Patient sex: M
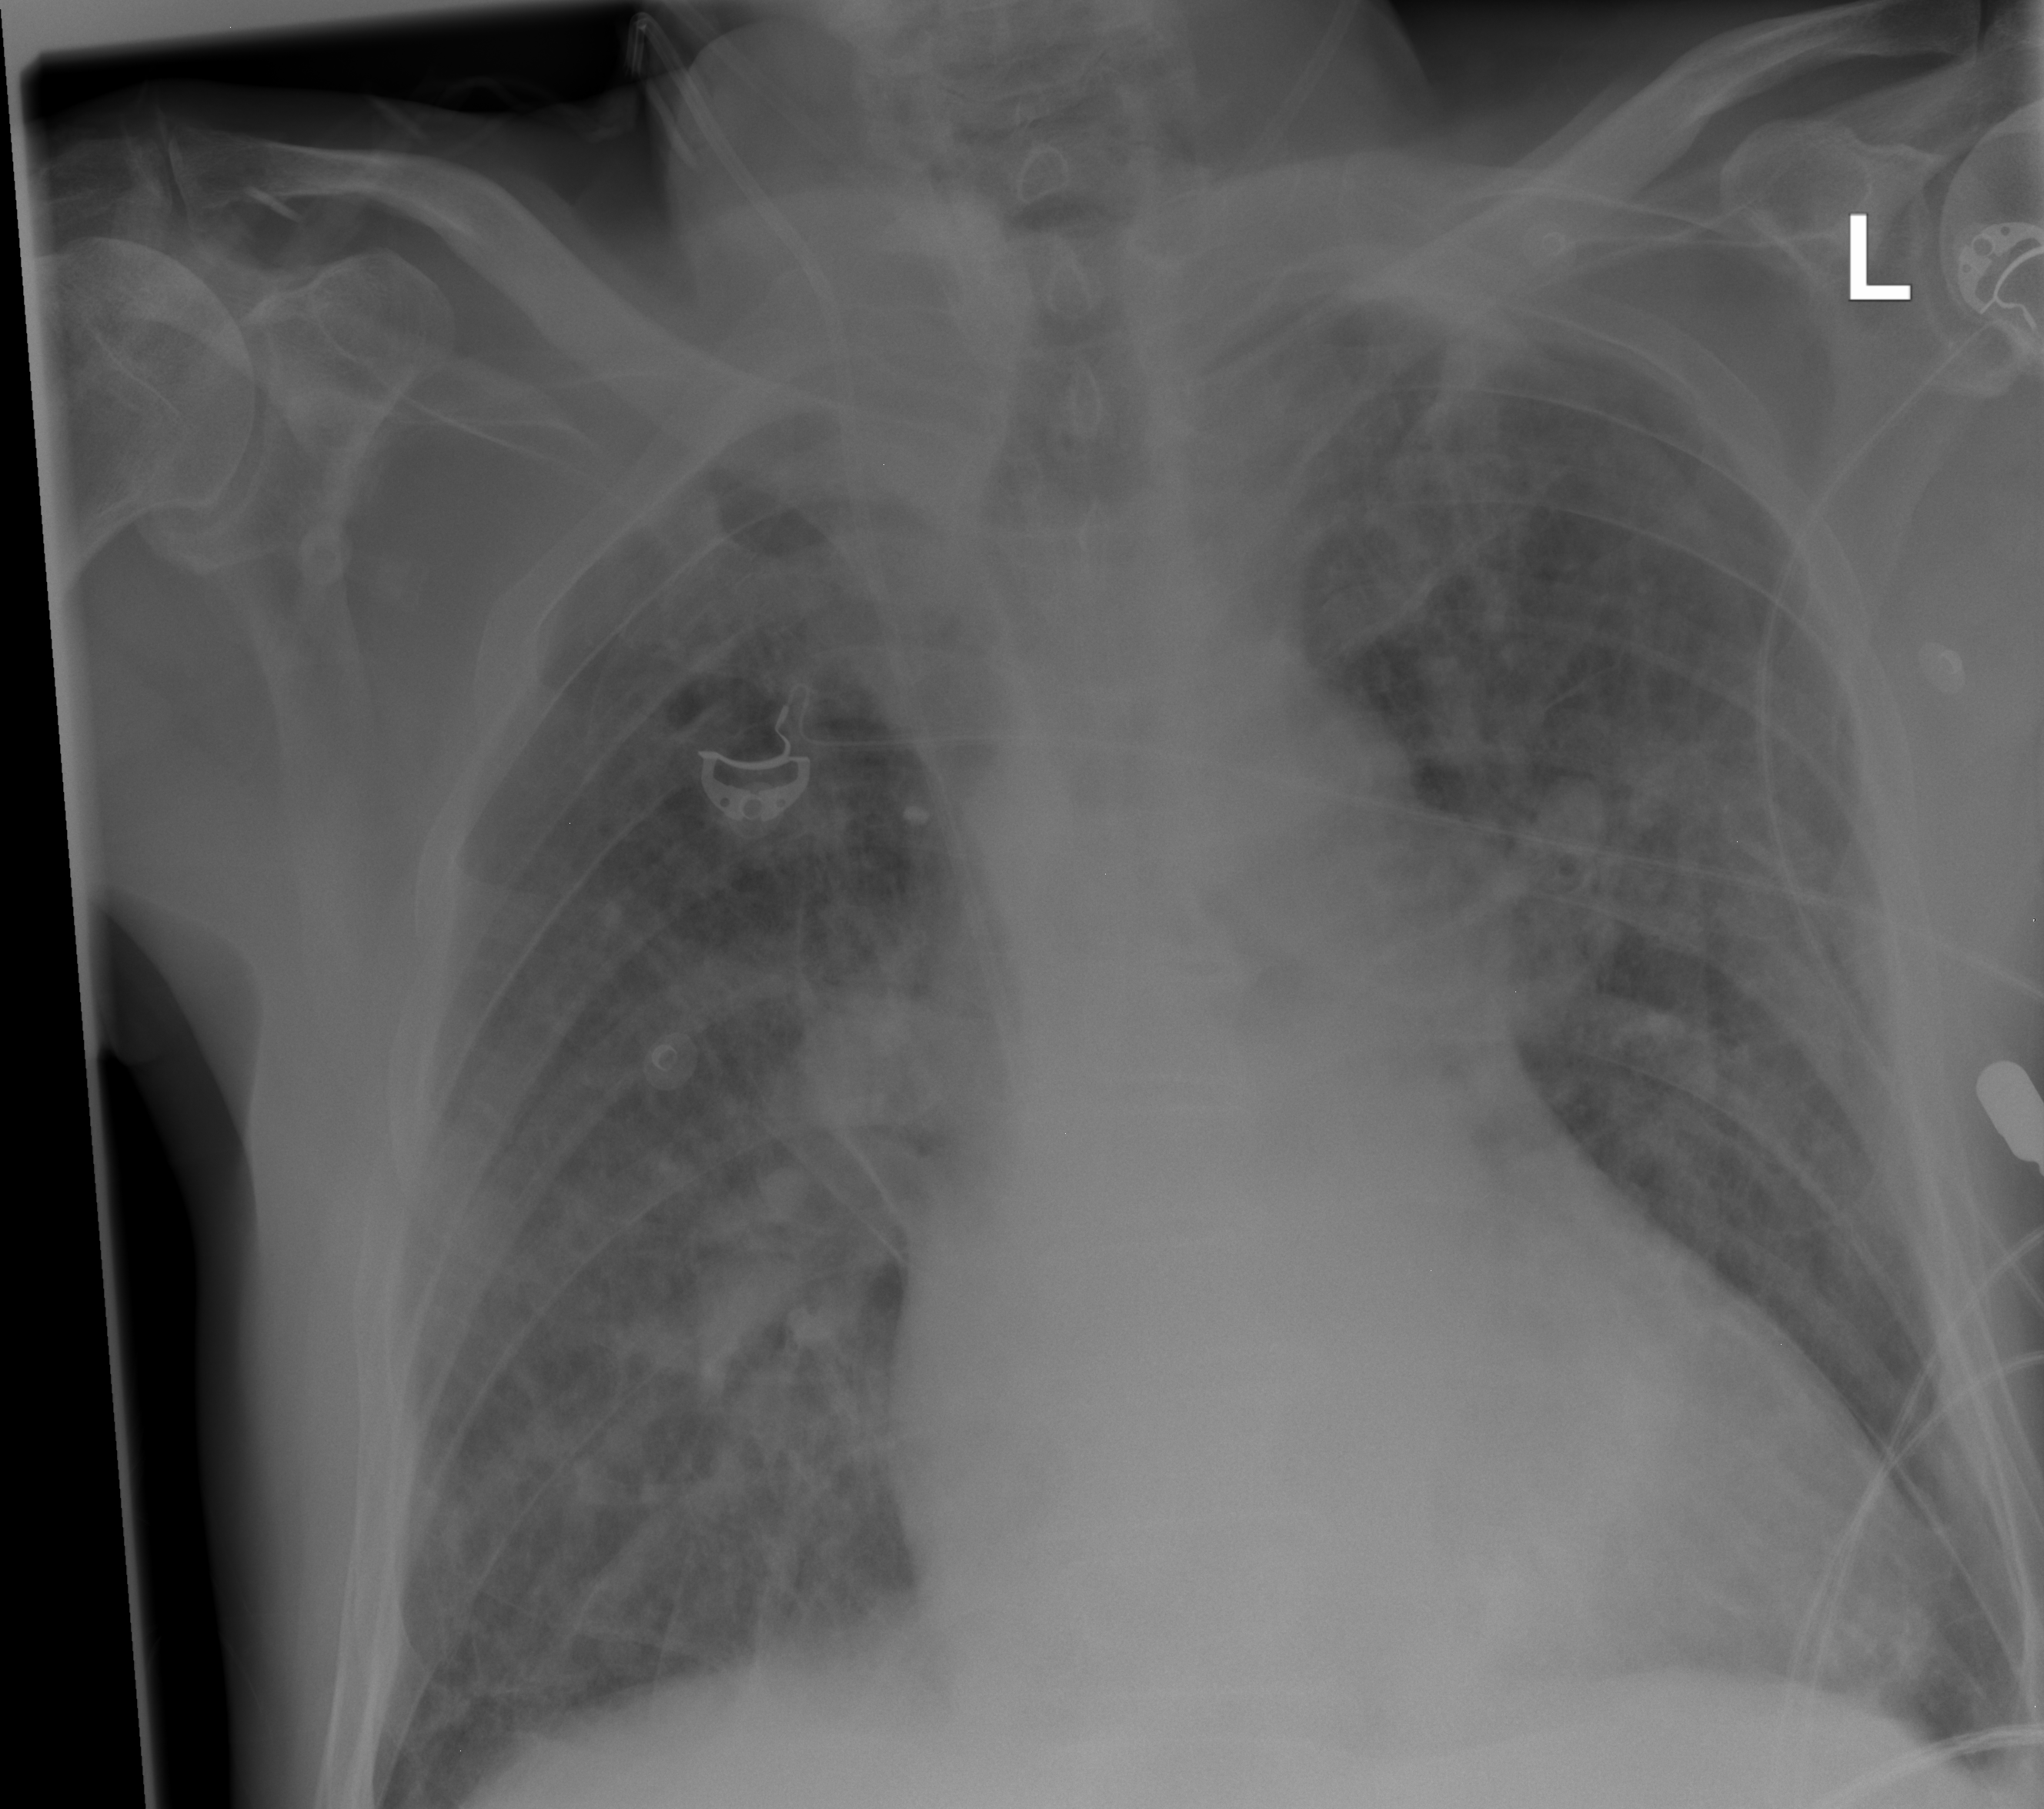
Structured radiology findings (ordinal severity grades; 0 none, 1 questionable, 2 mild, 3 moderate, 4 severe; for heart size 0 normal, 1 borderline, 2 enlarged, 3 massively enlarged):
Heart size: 0
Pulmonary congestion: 2
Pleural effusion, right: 2
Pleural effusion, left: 0
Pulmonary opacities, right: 2
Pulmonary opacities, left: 2
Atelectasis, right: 2
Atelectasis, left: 0